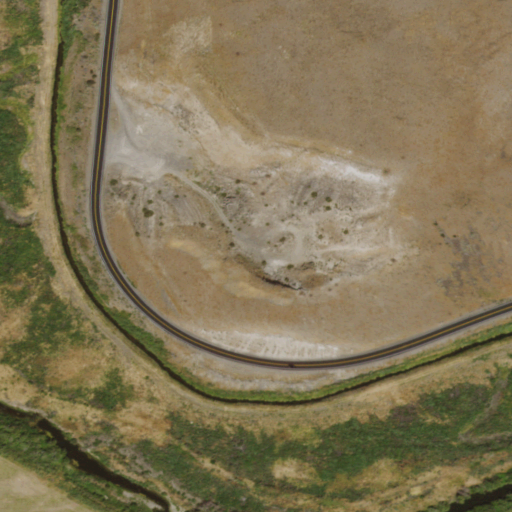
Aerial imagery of cape in Nevada named Paradise Point containing shrub, herbaceous wetlands, low intensity development, open development, woody wetlands, medium intensity development, grassland, pasture, and high intensity development